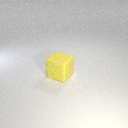
large yellow rubber cube